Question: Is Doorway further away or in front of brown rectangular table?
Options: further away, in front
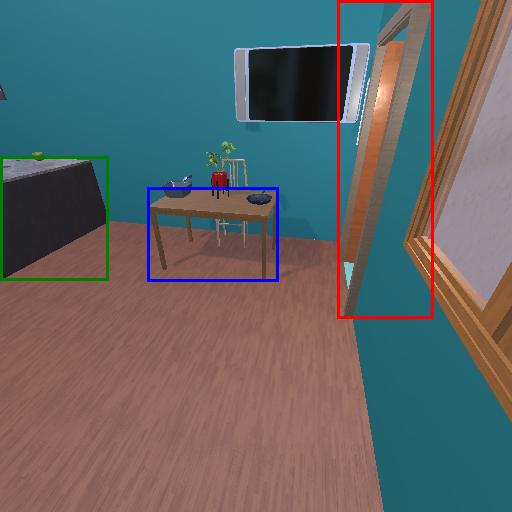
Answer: further away